Question: I'm new to VBA coding within Excel and for the most part I've been able to find and use coding that will allow my workbook to do what I need it to do. I've come across a section that I'm trying to hide rows until the row above has a value entered.
I have VBA coding that will hide the all of the rows that I have marked with the red parenthesis based on the value within B75 ("" and "No"). If value is changed to "Yes", it will unhide all rows (76 to 116). But, what I'm really trying to do is only unhide one row at a time. When B75's value switches to Yes, I want it to really only unhide Row 77. When A77 has a value entered, I want row 78 to unhide, so and and so forth. Also, I should mention, Column A is a free form field. The unhide process would repeat until I reach the end of my designated rows for this section (Row 116). Row116 would not need to unhide the next row. The code for the value change in B75 does not include Row117.
I've attached a screen print of my workbook so you can have a visual of what I'm working with.

The code I'm currently using for the value change of B75 is below:
'''
If Range("B75").Value = "" Then
Rows("76:116").EntireRow.Hidden = True
ElseIf Range("B75").Value = "No" Then
Rows("76:116").EntireRow.Hidden = True
ElseIf Range("B75").Value = "Yes" Then
Rows("76:116").EntireRow.Hidden = False
End If
'''
I'm not sure if the above code needs edited to only unhide one row at a time and it just repeats or if I need a completely different code to only unhiding one row at a time. Any insight would be greatly appreciated!
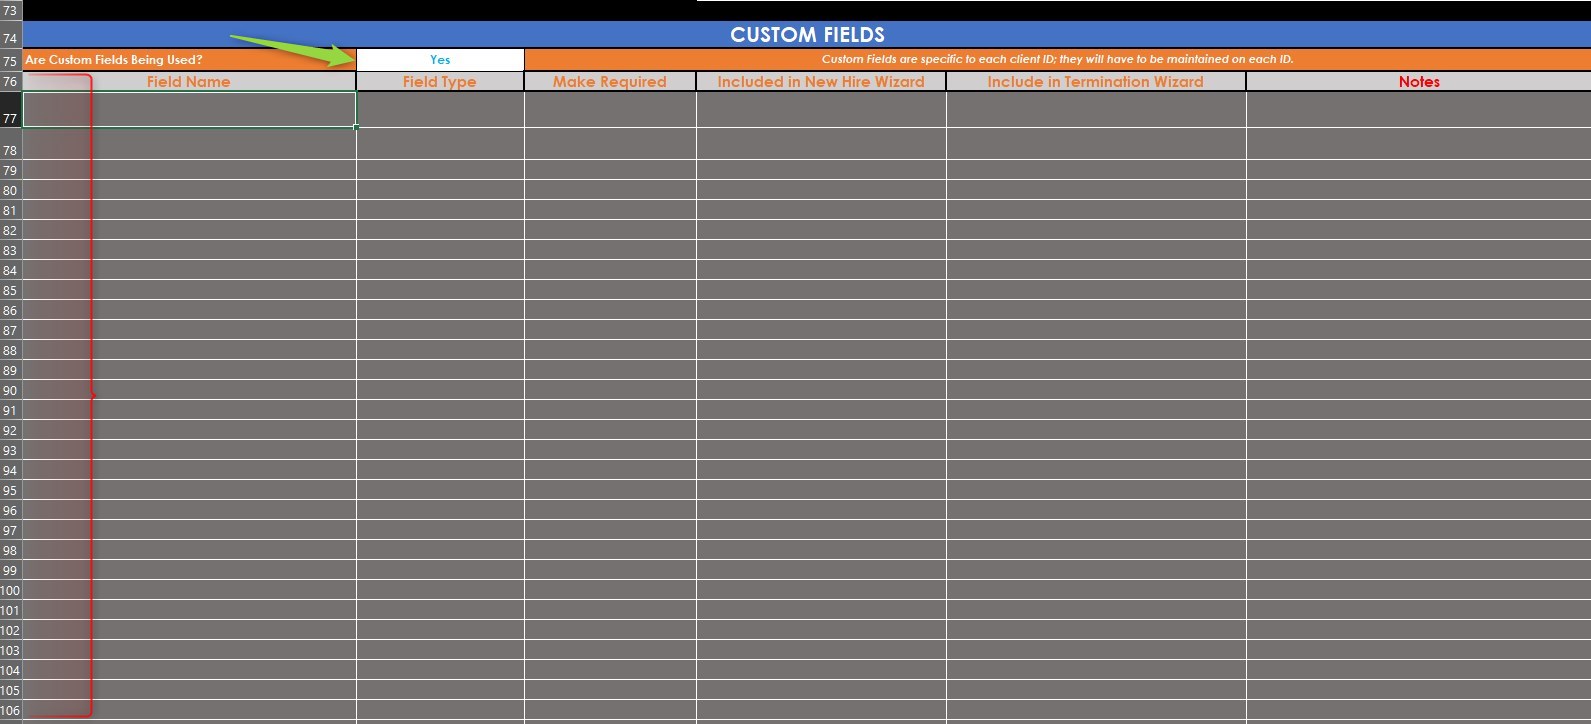
Answer: You can use the 'worksheet_change' event to monitor changes in B75 and Column A:
'''
Const NUM_ROWS As Long = 20 '<<how many rows to check for hide/unhide
Private Sub Worksheet_Change(ByVal Target As Range)
'change is in the range being monitored?
If Not Application.Intersect(Target, _
Application.Union(Me.Range("B75"), Me.Range("A76").Resize(NUM_ROWS))) Is Nothing Then
CheckRows
End If
End Sub
Sub CheckRows()
Dim c As Range, rngRows As Range, rngHide As Range, i As Long, arr, bOneVis, showRows As Boolean
Set rngRows = Me.Range("A76").Resize(NUM_ROWS) 'cells in ColA to be checked
Application.ScreenUpdating = False 'wait till done to update screen
showRows = Me.Range("B75").Value = "Yes" 'showing any rows?
rngRows.EntireRow.Hidden = Not showRows 'hide or show all rows
If Not showRows Then Exit Sub 'nothing else to check
arr = rngRows.Value 'faster than accessing each cell value one-by-one
For i = UBound(arr, 1) To 2 Step -1
If Len(arr(i, 1)) = 0 Then 'no value in ColA
If Len(arr(i - 1, 1)) = 0 Or bOneVis Then
rngRows.Cells(i).EntireRow.Hidden = True 'Hide if row above is empty
' or one empty row is already available
Else
bOneVis = True 'at least one row is unhidden for entry
End If
End If
Next i
'deal with the first row
If Len(arr(1, 1)) = 0 And bOneVis Then rngRows.Cells(1).EntireRow.Hidden = True
End Sub
'''